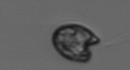
Label: flagellate_morphotype1